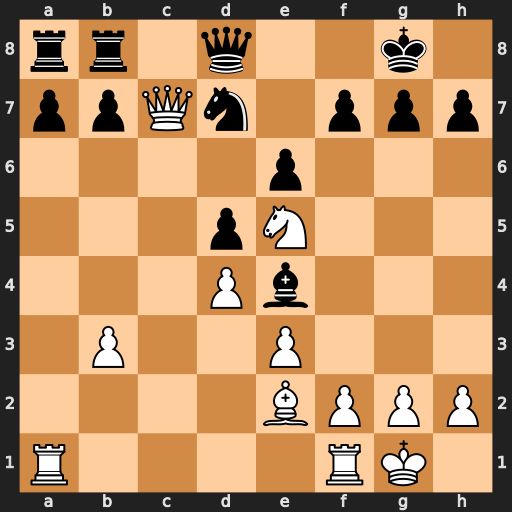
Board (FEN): rr1q2k1/ppQn1ppp/4p3/3pN3/3Pb3/1P2P3/4BPPP/R4RK1
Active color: w
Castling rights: -
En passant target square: -
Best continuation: Qxd7 Qxd7 Nxd7